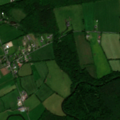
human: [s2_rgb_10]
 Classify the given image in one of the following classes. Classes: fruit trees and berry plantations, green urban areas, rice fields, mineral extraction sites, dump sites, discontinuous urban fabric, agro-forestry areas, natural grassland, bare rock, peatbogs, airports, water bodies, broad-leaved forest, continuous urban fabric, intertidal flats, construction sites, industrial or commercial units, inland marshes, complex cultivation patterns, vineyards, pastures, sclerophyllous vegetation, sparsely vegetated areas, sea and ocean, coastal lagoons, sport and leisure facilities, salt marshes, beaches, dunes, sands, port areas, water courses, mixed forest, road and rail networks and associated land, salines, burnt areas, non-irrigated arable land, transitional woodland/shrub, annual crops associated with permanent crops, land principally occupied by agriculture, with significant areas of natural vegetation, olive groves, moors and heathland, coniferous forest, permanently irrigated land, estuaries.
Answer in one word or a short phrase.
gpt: non-irrigated arable land, pastures, complex cultivation patterns, mixed forest